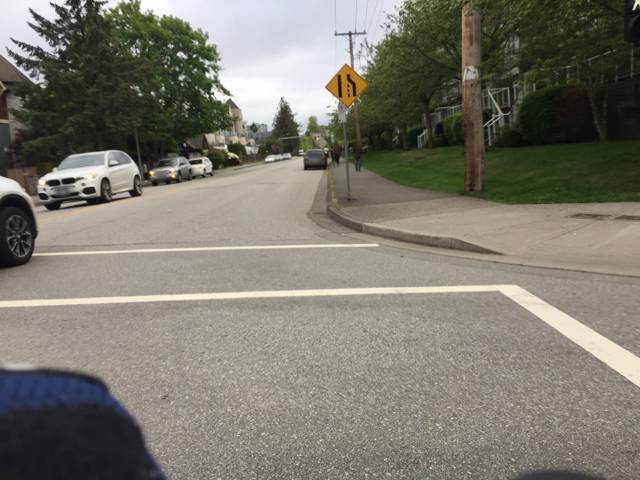
Region: Canada
Coordinates: 49.156, -123.131